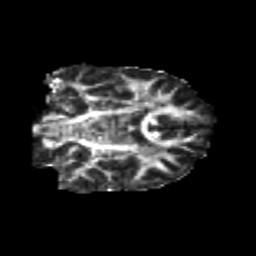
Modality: FA
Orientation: coronal
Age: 22
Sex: female
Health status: healthy
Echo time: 0.074 s